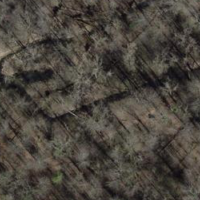
EUNIS habitat code: 41
Species observed at this site:
Sitta europaea